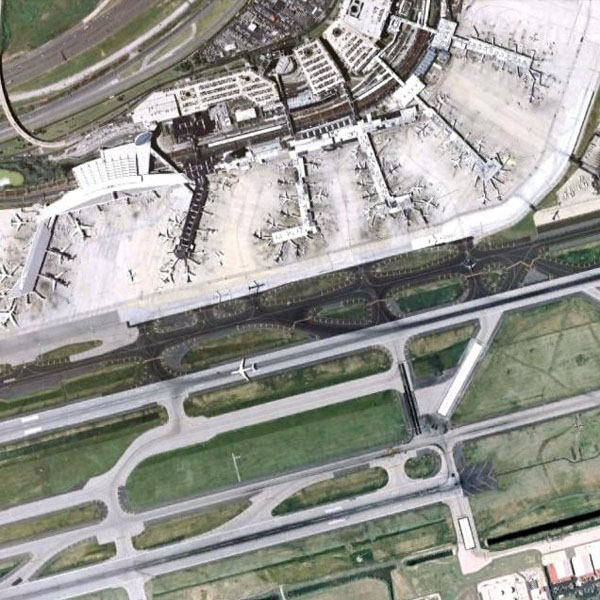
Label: Airport